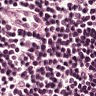
Metastatic tissue present: no